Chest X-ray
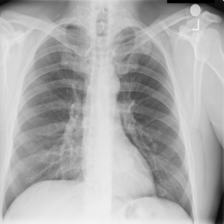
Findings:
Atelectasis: negative
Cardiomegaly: negative
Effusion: negative
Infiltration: negative
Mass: positive
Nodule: positive
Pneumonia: negative
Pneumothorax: negative
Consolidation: negative
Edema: negative
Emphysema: negative
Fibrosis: negative
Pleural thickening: negative
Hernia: negative